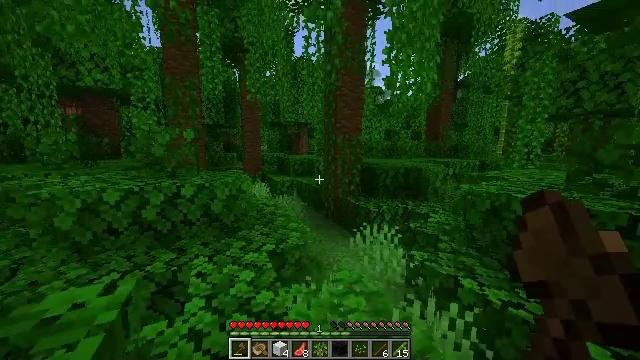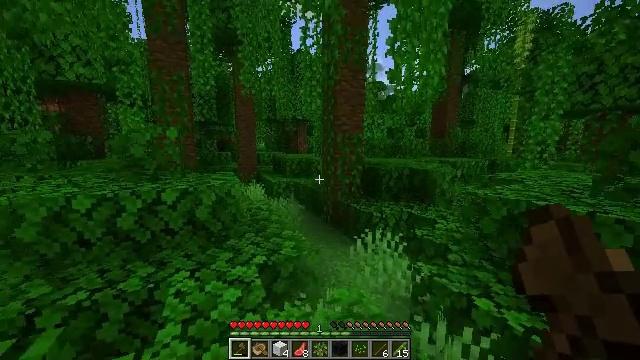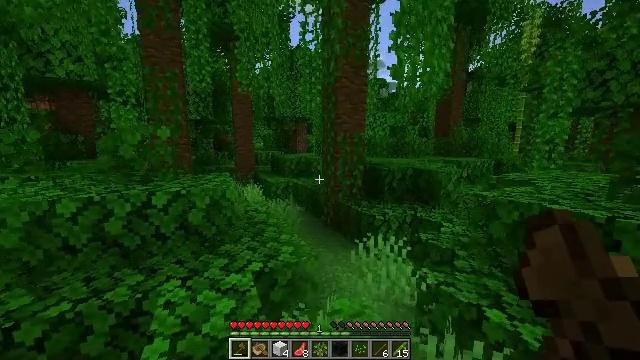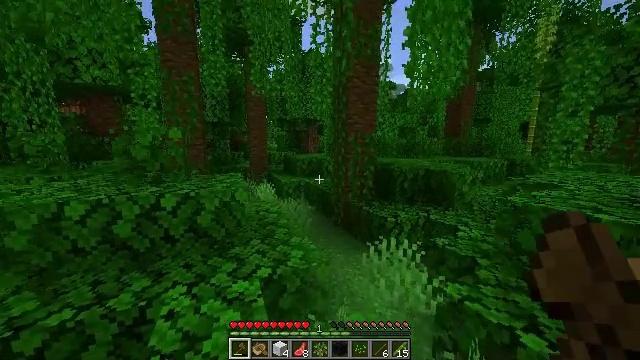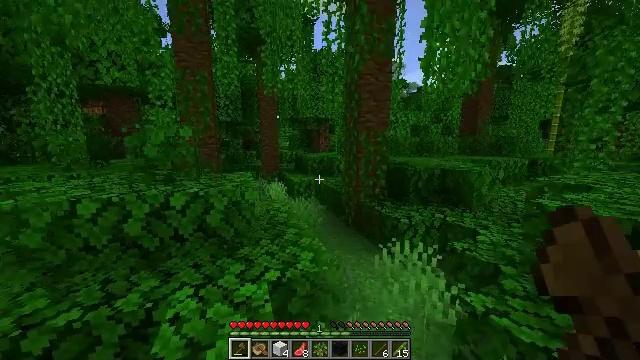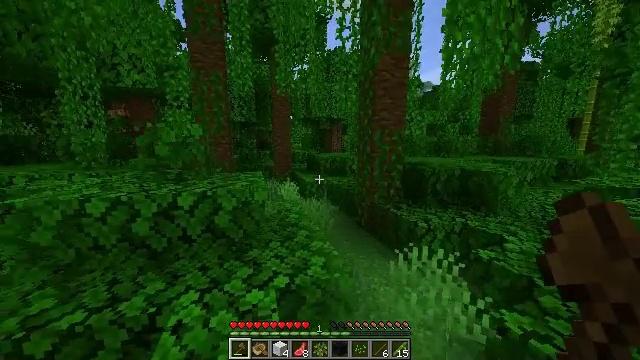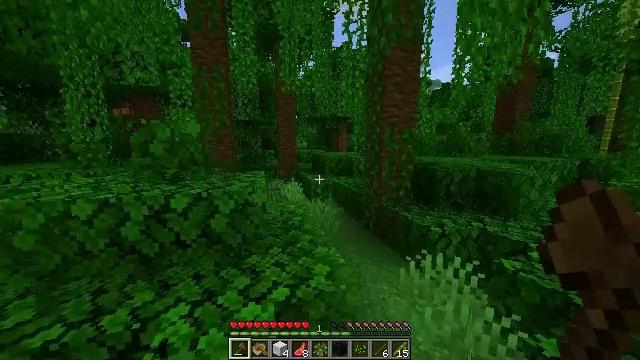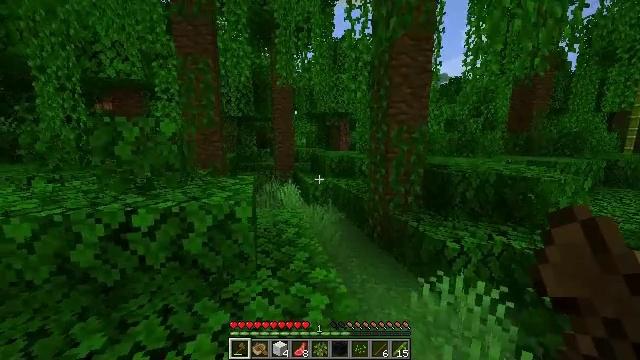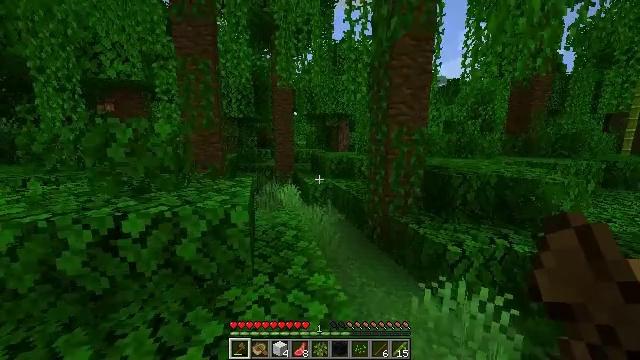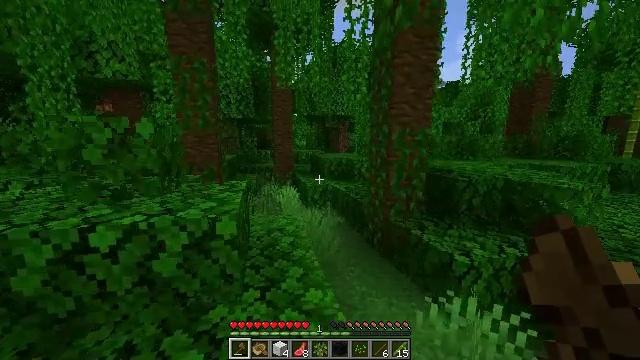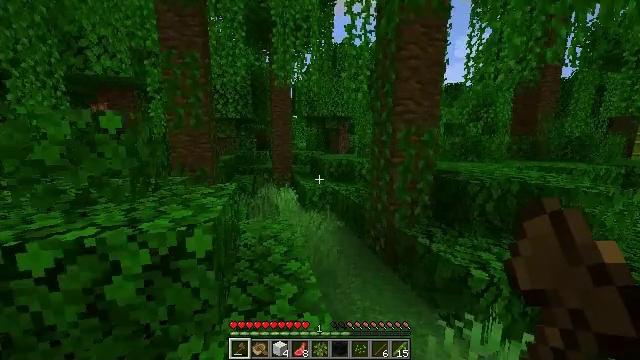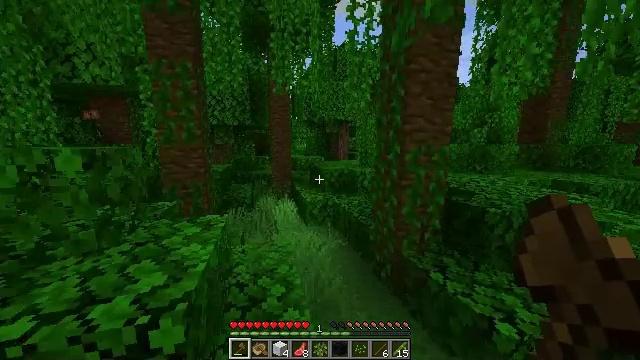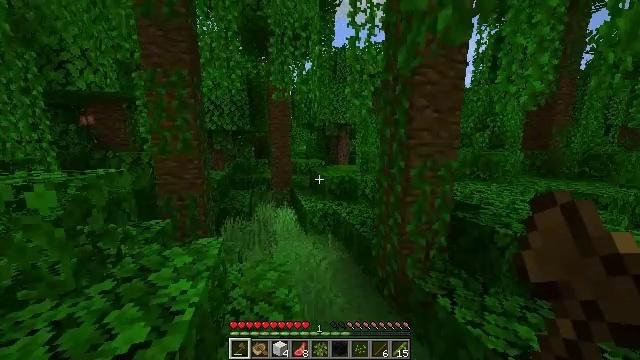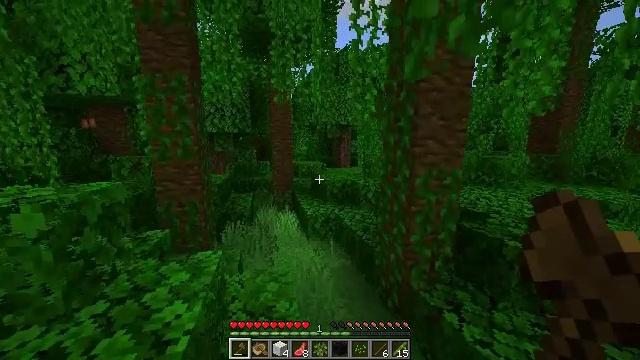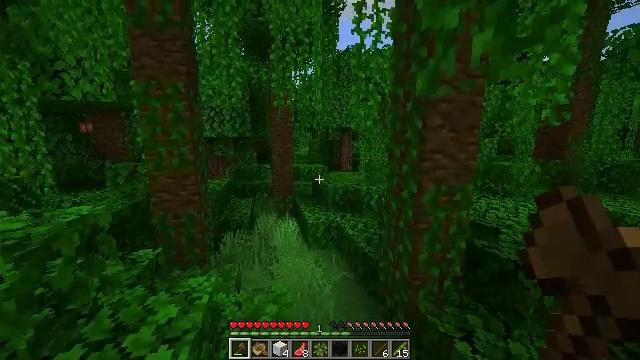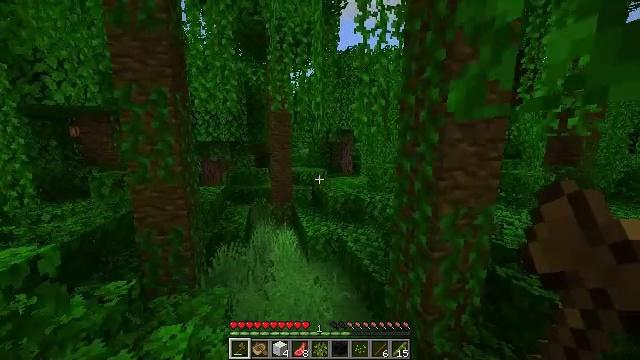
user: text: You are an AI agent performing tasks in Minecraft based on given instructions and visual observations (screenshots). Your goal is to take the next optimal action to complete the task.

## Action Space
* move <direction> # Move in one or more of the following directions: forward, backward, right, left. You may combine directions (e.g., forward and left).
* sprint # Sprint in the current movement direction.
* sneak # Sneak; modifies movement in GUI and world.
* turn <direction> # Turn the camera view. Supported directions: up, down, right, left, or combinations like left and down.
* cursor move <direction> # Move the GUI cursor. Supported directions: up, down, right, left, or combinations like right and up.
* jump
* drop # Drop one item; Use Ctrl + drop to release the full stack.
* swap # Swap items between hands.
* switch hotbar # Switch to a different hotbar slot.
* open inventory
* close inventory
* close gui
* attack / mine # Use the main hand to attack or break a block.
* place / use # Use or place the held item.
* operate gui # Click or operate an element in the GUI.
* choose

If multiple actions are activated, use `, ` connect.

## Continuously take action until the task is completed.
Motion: motion action
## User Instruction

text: Break the vines.
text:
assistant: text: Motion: move forward, sprint
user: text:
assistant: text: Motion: move forward, sprint
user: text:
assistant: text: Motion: move forward, sprint, turn left
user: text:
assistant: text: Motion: move forward, sprint, turn left
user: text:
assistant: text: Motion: move forward, sprint, turn left
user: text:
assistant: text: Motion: move forward, sprint, turn left
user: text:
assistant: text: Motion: move forward, sprint
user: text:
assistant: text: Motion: move forward, sprint
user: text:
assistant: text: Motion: move forward, sprint
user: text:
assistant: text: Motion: move forward, sprint
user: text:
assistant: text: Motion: move forward, sprint, jump
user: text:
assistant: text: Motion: move forward, sprint, jump
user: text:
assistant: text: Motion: move forward, sprint, jump
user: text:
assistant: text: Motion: move forward, sprint, jump
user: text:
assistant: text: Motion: move forward, sprint
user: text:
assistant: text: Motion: move forward, sprint
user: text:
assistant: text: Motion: move forward, sprint
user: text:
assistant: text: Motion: move forward, sprint
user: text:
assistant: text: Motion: move forward, sprint, turn left
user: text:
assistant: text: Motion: move forward, sprint, turn left
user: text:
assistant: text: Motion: move forward, sprint
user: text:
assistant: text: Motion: move forward, sprint, turn left
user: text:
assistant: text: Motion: move forward, sprint
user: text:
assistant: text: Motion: move forward, sprint
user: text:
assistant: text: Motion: move forward, sprint
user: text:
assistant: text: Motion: move forward, sprint
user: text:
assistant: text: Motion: move forward, sprint
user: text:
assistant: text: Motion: move forward, sprint
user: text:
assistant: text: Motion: move forward, sprint
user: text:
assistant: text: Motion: move forward